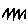
Label: zigzag